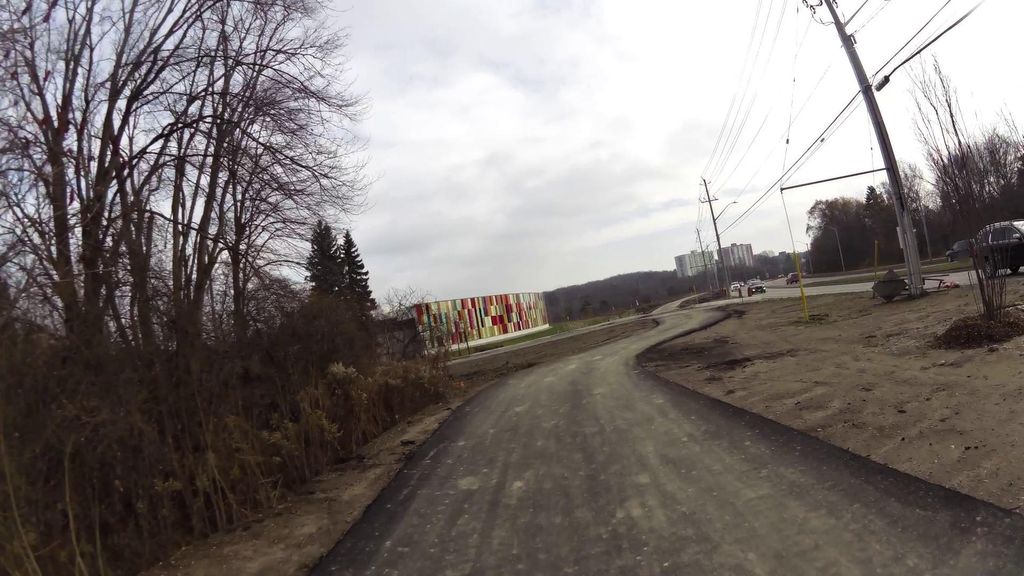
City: kitchener-waterloo